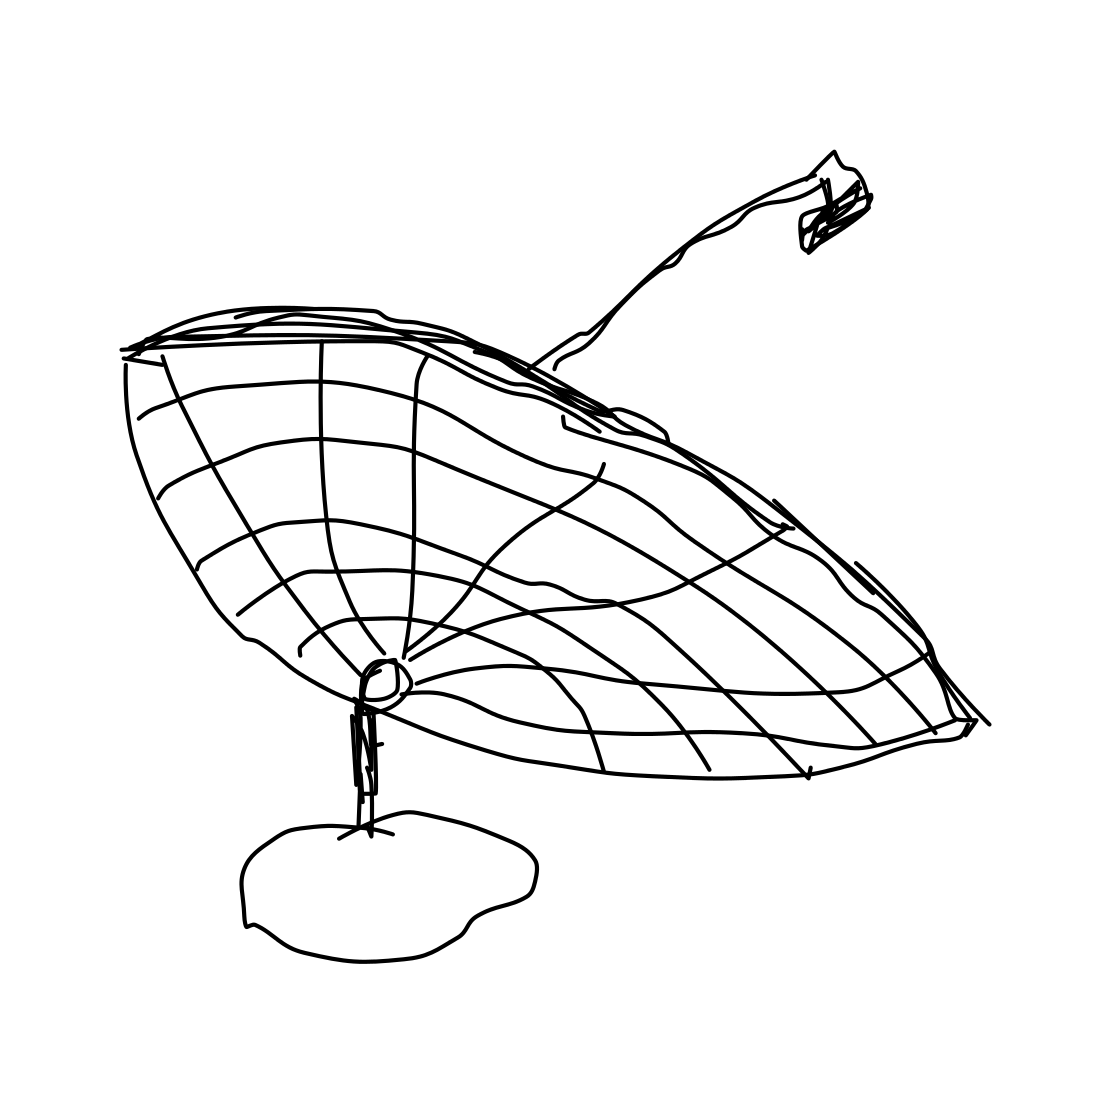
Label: satellite dish